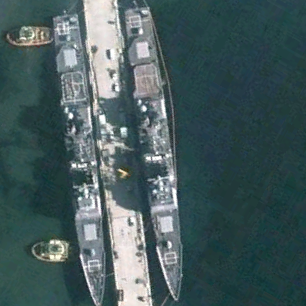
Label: cruiser